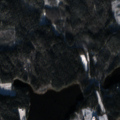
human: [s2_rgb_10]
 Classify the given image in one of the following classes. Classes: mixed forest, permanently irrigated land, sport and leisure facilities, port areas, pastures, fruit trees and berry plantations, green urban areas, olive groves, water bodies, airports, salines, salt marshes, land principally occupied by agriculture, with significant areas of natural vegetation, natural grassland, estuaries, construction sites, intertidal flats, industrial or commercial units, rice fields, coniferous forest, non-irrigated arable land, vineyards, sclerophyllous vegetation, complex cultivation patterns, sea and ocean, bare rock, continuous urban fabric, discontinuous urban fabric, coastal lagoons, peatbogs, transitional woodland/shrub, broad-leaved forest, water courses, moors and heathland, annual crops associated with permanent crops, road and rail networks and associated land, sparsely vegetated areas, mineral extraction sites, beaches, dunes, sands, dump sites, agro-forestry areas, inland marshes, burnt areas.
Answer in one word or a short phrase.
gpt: land principally occupied by agriculture, with significant areas of natural vegetation, coniferous forest, mixed forest, transitional woodland/shrub, water bodies